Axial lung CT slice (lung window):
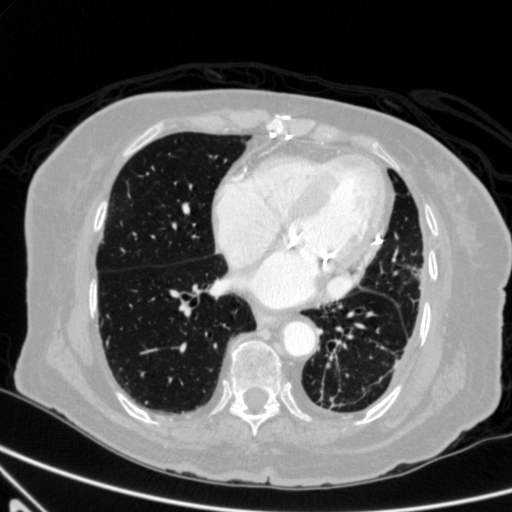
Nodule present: no